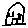
Label: house